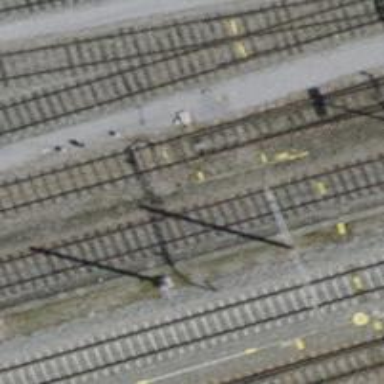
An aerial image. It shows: Railway switch.